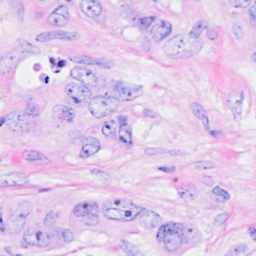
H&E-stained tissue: Breast